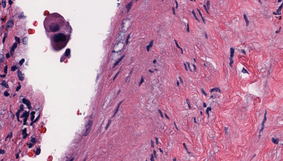
Tumor epithelial tissue: no
Tumor-associated stroma tissue: yes
Normal tissue: no